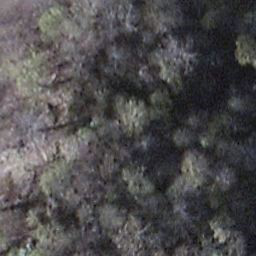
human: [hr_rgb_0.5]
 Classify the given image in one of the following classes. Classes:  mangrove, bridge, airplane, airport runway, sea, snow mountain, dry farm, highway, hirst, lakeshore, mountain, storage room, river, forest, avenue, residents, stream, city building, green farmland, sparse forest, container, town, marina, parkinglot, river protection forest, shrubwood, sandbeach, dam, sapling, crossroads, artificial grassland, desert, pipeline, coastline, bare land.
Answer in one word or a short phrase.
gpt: shrubwood